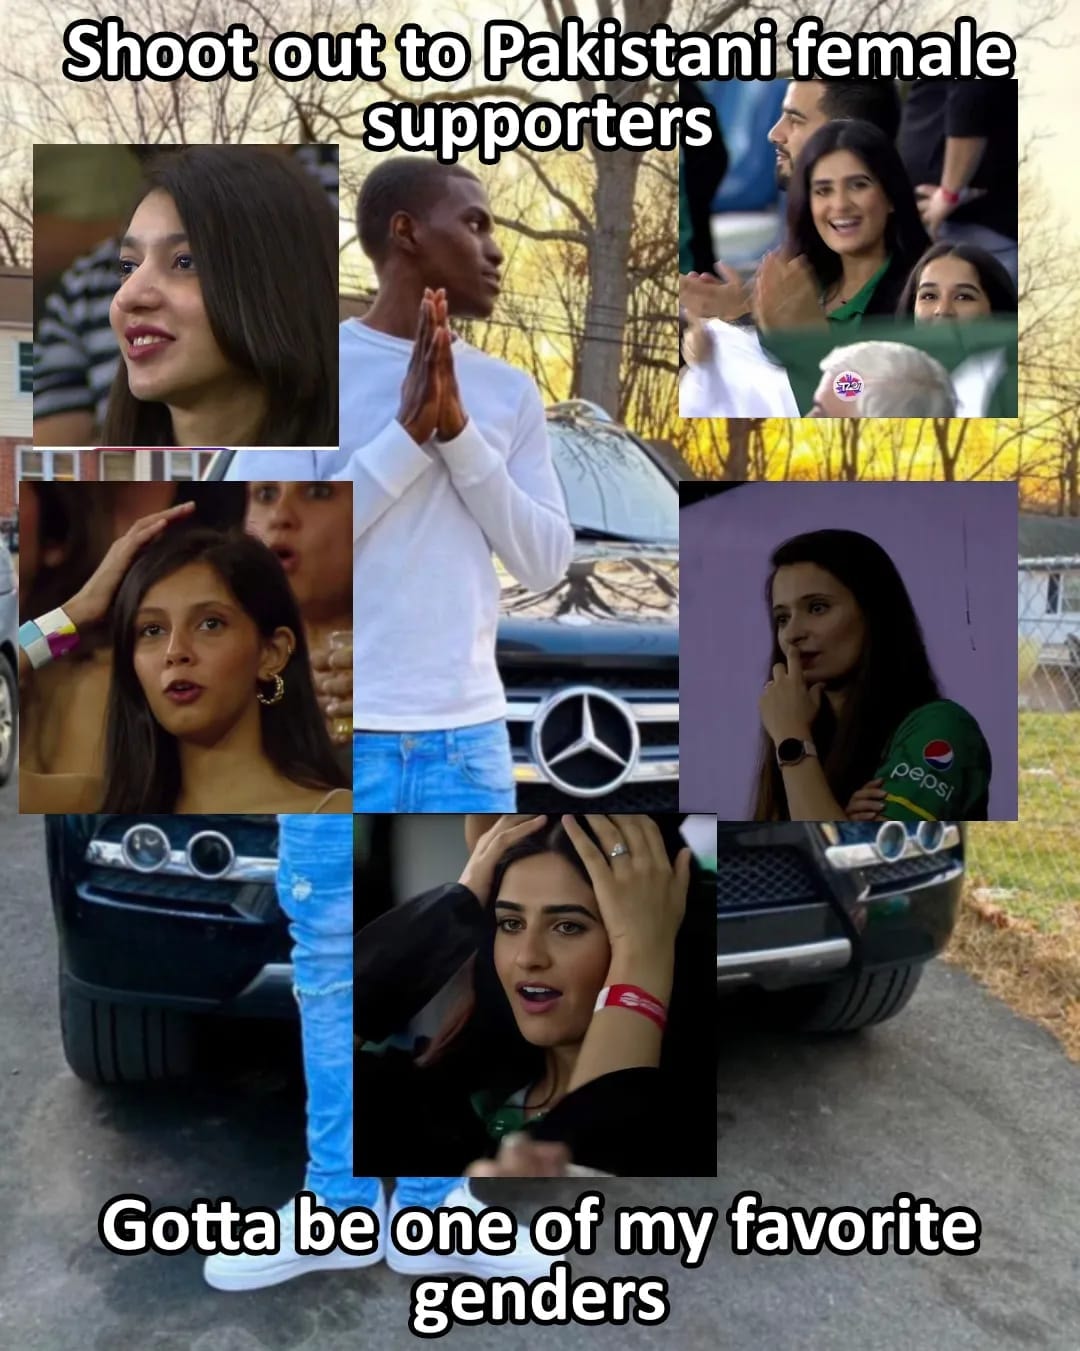
Caption: Shoot out to Pakistani female supporters    Gotta be one of my favorite genders
Label: non-hate